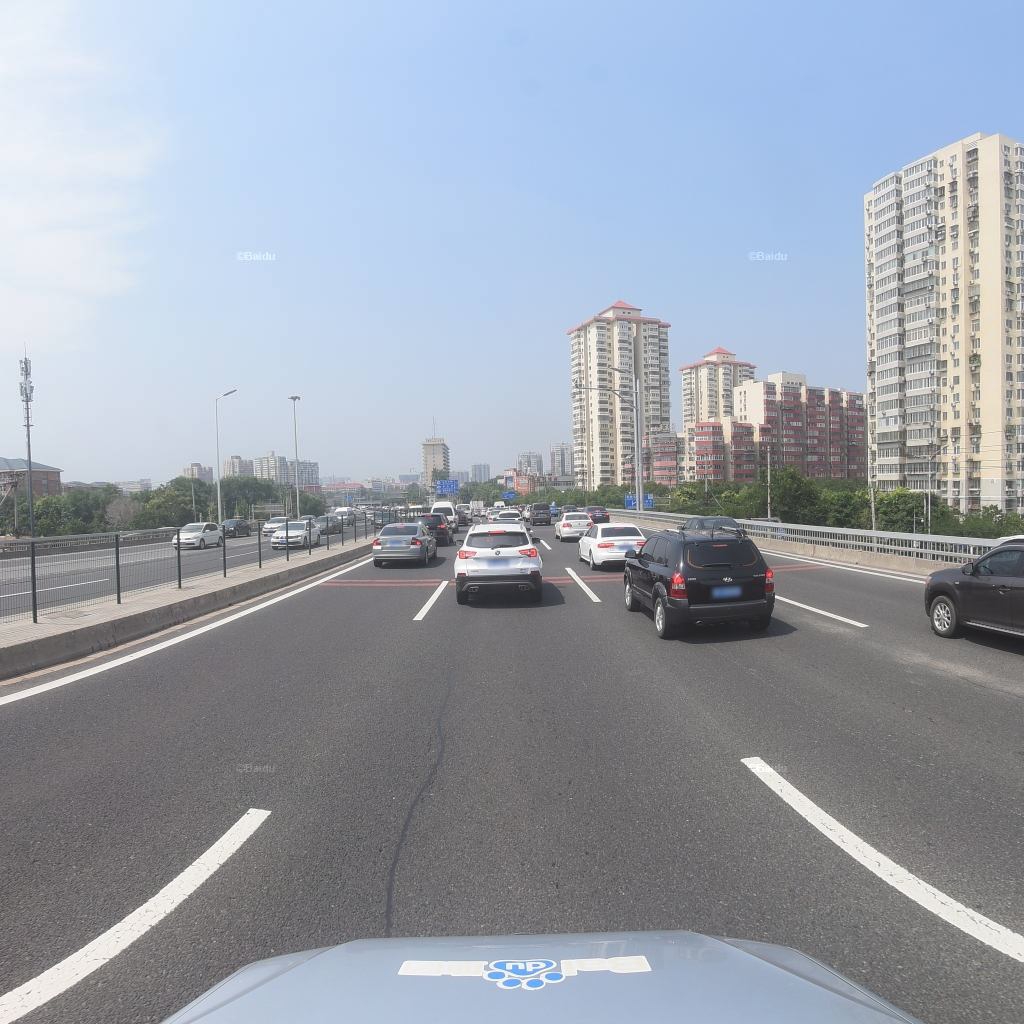
Region: Fengtai
Road damage annotations: longitudinal patch